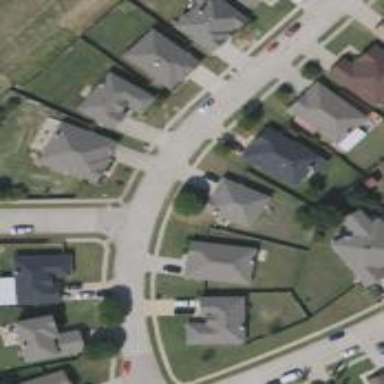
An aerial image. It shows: Residential road.